Field crop: maize
Growth stage: 2
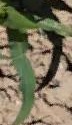
Species: maize